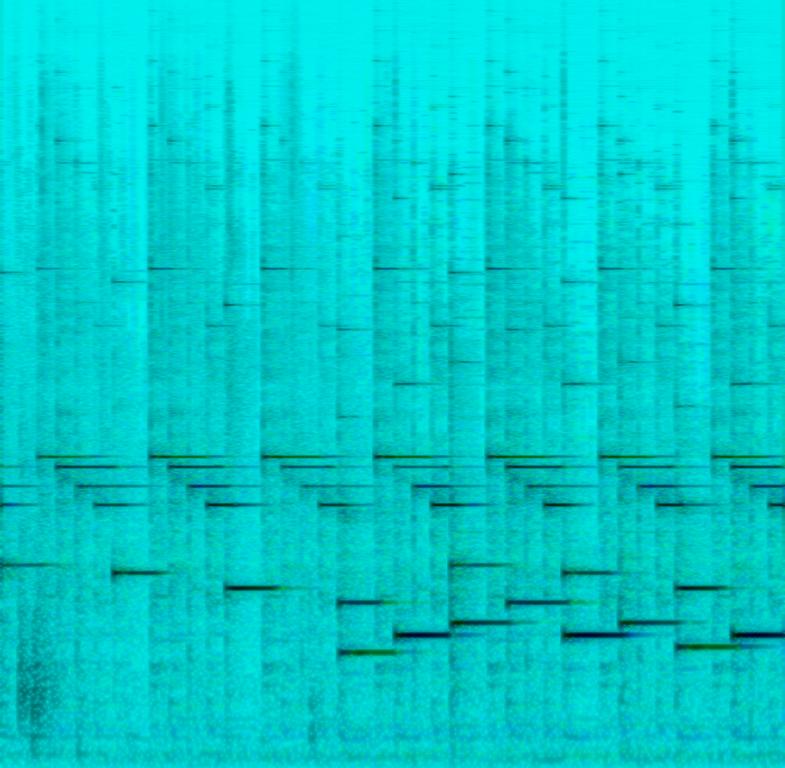
This is an instrumental kids song. There is a xylophone and a music box playing a cute and cheerful melody. The atmosphere of the piece is cozy and relaxing. This piece could be used as a backing track for a nursery rhyme. It could be used in the soundtrack of a movie targeted at children.